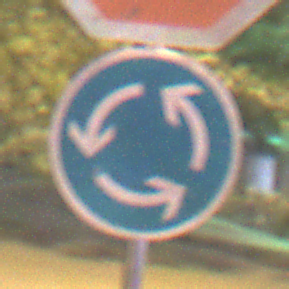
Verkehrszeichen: Kreisverkehr
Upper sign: Stop
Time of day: Night
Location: Outdoor (Suburban)
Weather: PartlyCloudy
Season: NotSpecified
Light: Artificial